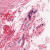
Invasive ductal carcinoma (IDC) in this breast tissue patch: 0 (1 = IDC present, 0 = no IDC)